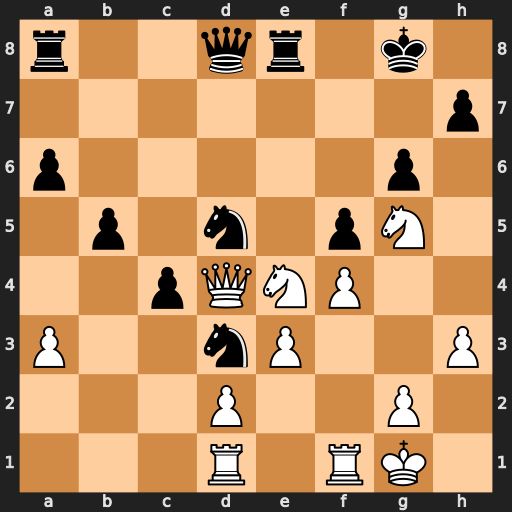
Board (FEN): r2qr1k1/7p/p5p1/1p1n1pN1/2pQNP2/P2nP2P/3P2P1/3R1RK1
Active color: w
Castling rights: -
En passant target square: -
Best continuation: Qxd5+ Qxd5 Nf6+ Kg7 Nxd5